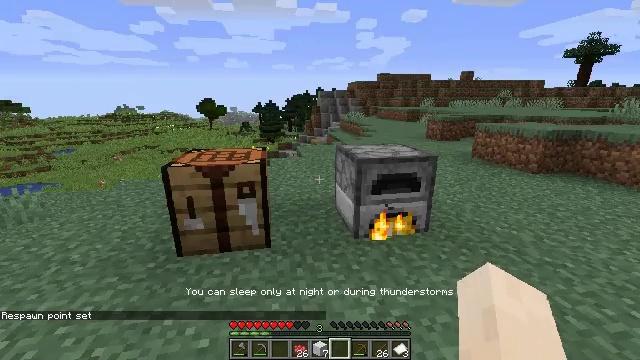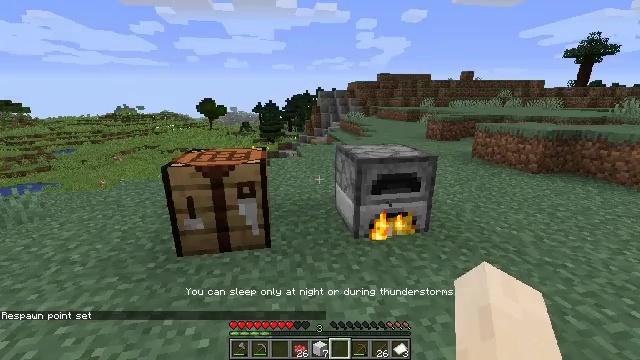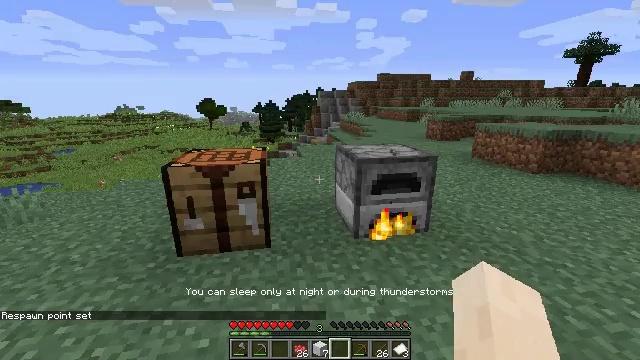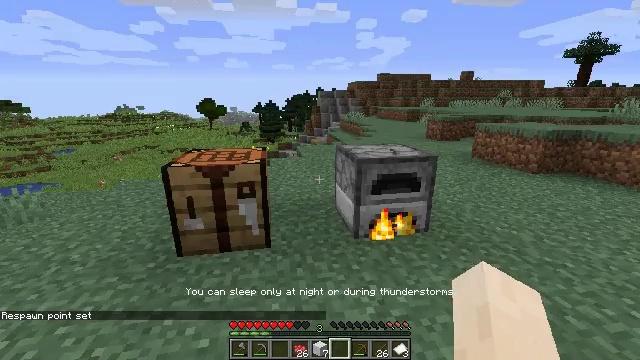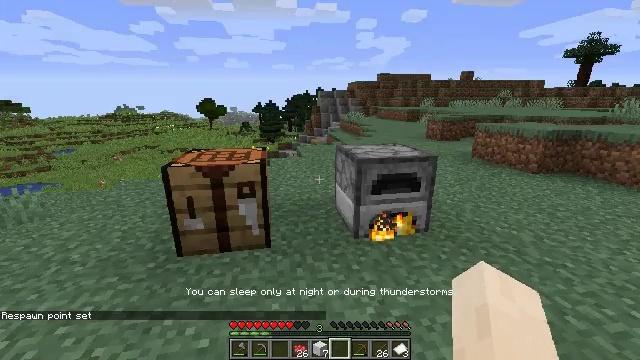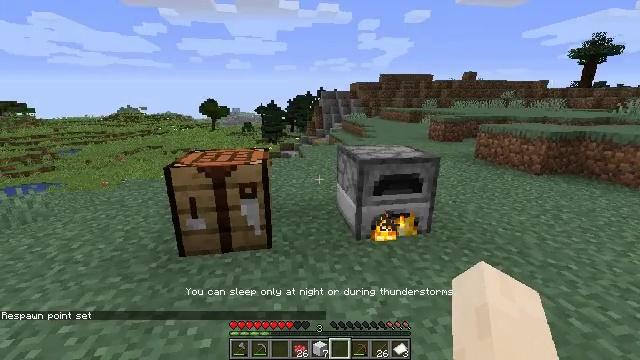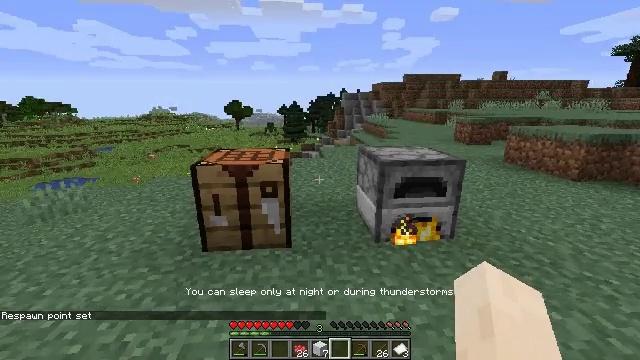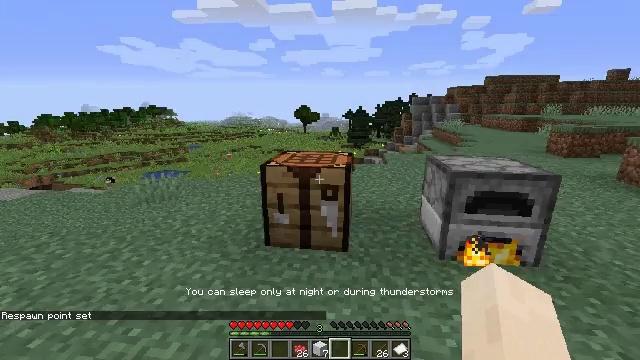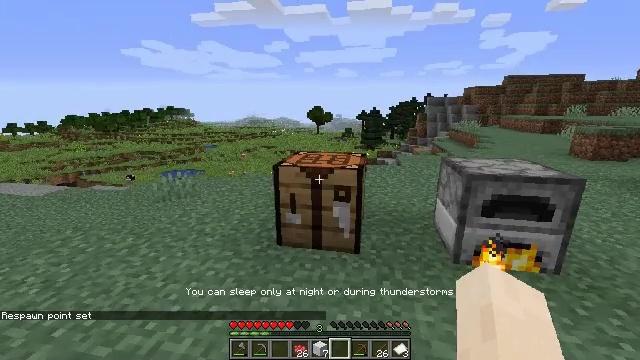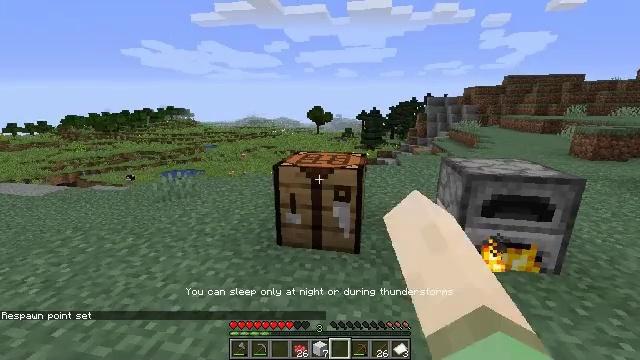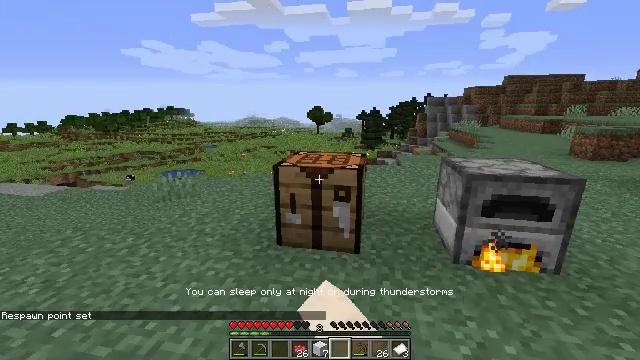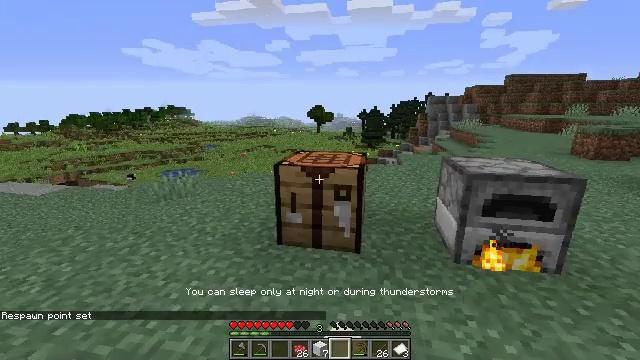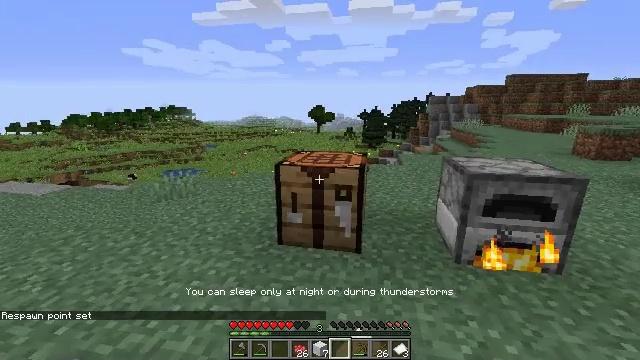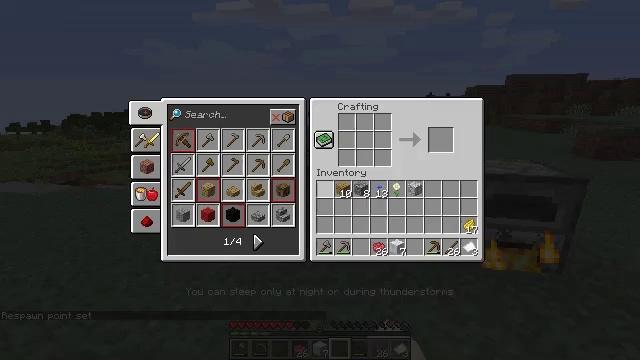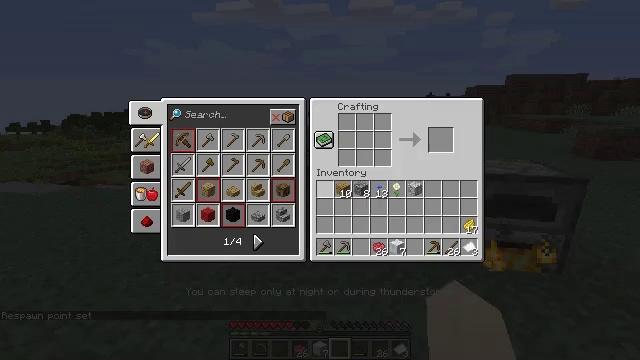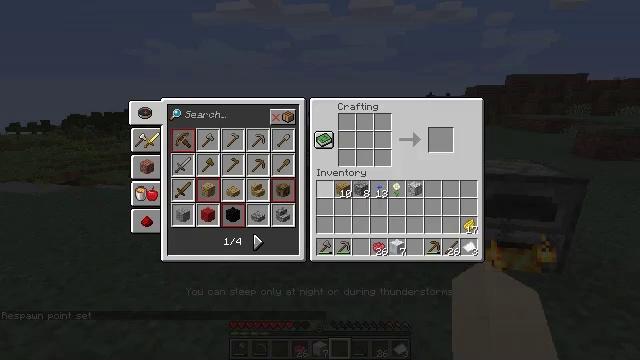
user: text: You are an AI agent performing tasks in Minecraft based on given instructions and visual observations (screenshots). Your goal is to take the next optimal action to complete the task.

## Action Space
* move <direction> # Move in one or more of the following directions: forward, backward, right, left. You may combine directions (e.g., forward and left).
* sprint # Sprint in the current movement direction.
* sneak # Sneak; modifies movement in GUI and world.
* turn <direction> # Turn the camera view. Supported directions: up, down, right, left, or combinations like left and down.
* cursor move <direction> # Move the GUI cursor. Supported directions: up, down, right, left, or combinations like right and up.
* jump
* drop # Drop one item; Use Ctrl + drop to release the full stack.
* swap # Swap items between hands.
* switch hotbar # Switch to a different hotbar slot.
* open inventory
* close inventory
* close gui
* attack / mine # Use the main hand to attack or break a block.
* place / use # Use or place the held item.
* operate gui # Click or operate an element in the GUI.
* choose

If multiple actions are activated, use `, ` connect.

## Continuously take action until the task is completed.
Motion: motion action
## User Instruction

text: Access a crafting table and create a flower banner pattern.
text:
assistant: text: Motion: no_op
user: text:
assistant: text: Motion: no_op
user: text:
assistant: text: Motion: no_op
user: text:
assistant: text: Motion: no_op
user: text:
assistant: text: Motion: no_op
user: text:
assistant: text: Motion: turn left
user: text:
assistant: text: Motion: turn left and up
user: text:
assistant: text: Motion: turn left, use / place
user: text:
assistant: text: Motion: use / place
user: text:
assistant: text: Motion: use / place
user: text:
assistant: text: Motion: no_op
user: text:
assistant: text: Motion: no_op
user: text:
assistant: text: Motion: open gui
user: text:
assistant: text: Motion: no_op
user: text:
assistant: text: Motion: no_op
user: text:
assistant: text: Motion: sneak, cursor move right
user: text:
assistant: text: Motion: sneak, cursor move right
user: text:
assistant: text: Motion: sneak
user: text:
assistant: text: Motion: sneak
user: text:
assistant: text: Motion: sneak
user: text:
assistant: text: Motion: sneak, cursor move right
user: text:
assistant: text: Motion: sneak, cursor move right and down
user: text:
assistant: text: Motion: sneak
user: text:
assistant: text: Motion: sneak
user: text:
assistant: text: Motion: sneak, cursor move right
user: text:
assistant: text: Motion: sneak
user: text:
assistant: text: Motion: sneak
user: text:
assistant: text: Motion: sneak, cursor move up
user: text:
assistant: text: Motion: sneak
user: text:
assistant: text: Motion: sneak